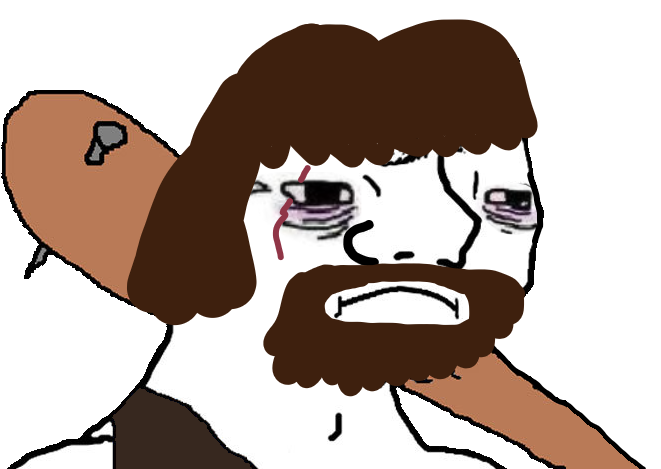
Label: 5_Grug